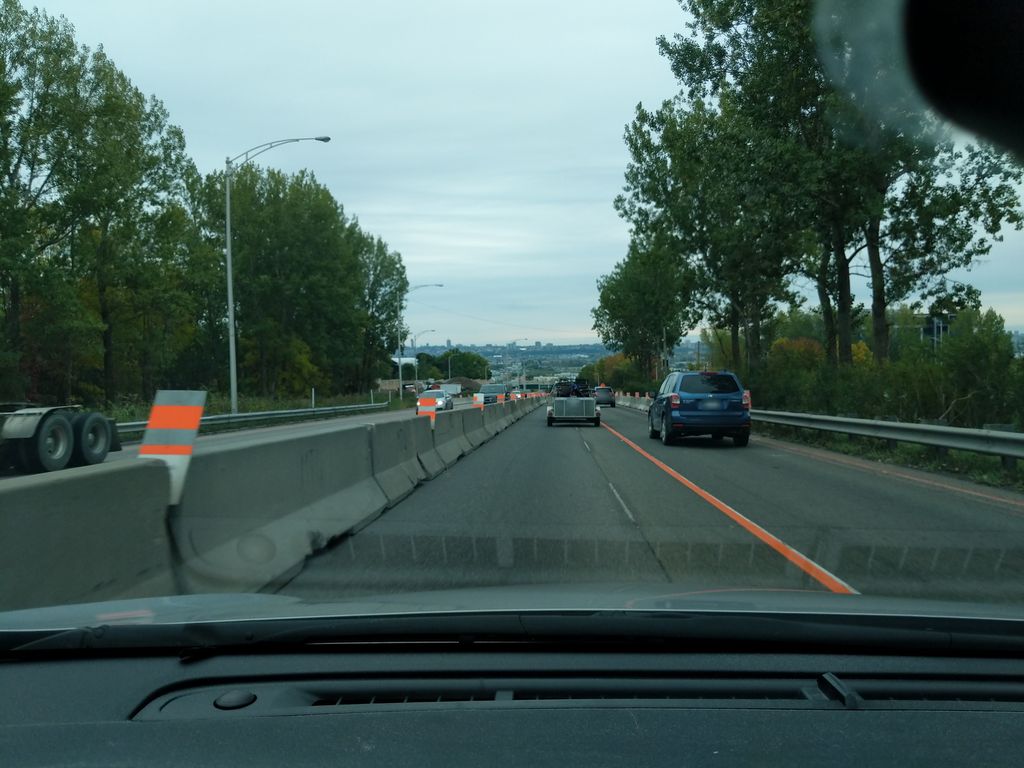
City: quebec_city